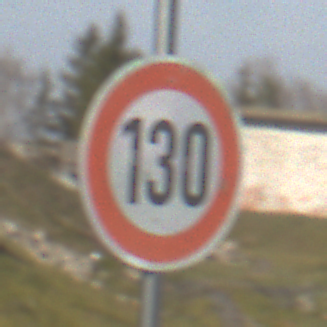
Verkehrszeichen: Geschwindigkeit130
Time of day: MorningAfternoon
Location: Outdoor (Nature)
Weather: PartlyCloudy
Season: NotSpecified
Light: Natural